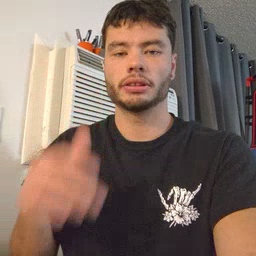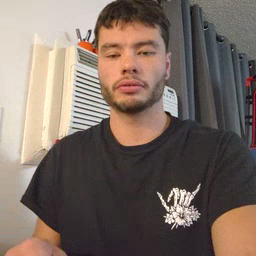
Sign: taste